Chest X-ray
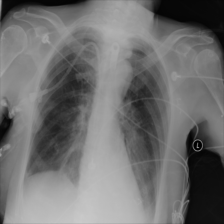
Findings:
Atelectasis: negative
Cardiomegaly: negative
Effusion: negative
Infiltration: negative
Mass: negative
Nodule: negative
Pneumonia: negative
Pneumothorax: negative
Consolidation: negative
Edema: negative
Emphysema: negative
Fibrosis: negative
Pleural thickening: negative
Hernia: negative